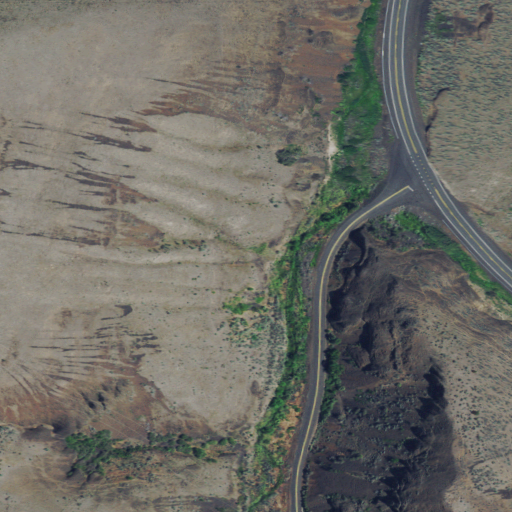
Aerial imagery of valley in Oregon named Wehrli Canyon containing grassland, shrub, low intensity development, open development, medium intensity development, and barren land